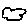
Label: cloud